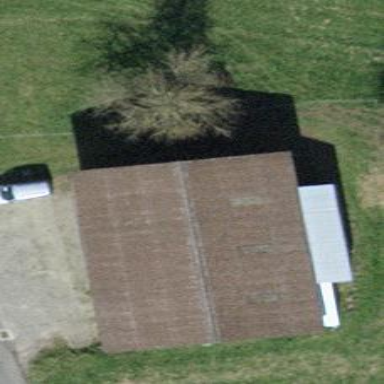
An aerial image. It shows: Shed.